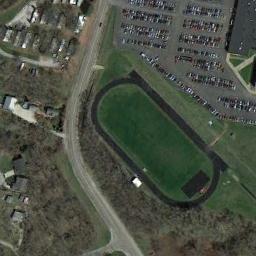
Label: ground_track_field